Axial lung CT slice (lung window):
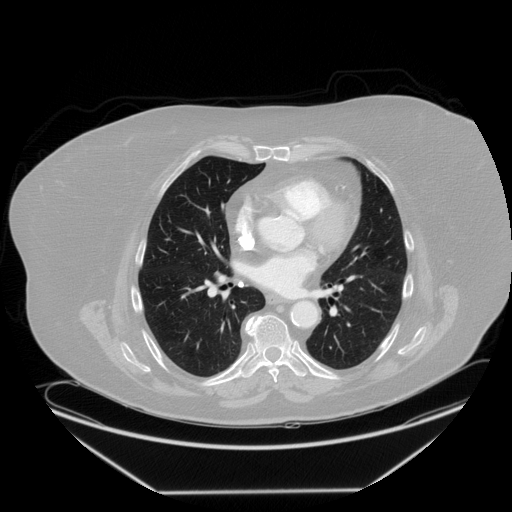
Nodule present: no